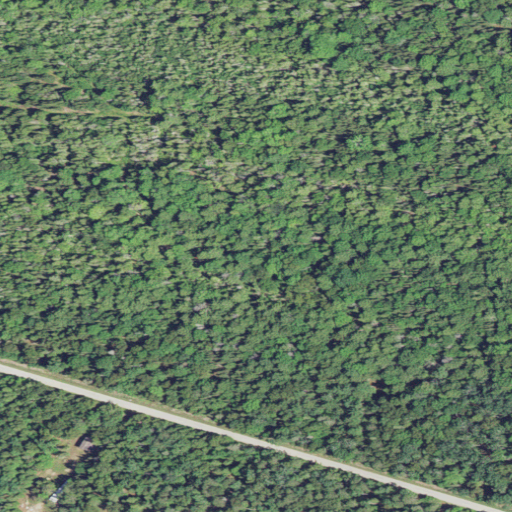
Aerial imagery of dune(s) in Michigan named Dutchman Point Dune and Swale Complex (Minor) containing woody wetlands, mixed forest, evergreen forest, open development, low intensity development, barren land, and open water